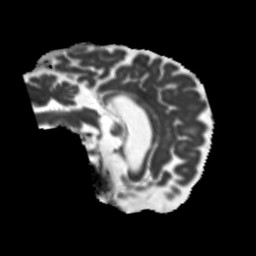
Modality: MD
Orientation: sagittal
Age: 66
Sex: female
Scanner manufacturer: siemens
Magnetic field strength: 3 T
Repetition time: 5.25 s
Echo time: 0.08 s